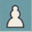
Piece: wP